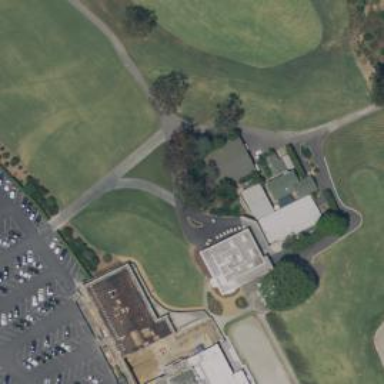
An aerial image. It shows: Path for golf carts.